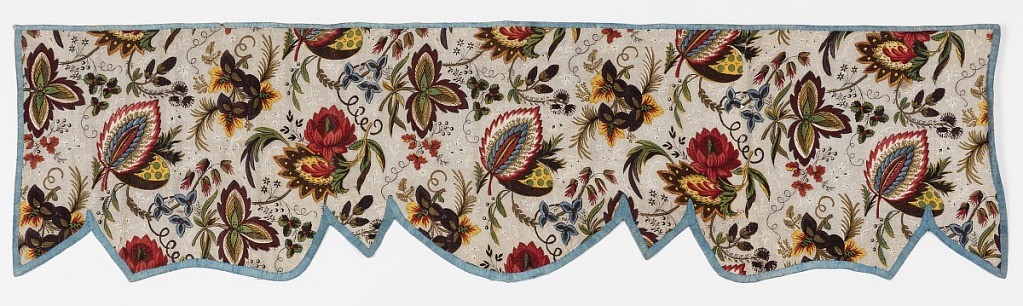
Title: Valance
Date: late 18th–early 19th century
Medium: cotton, linen, silk Technique: block printed on plain weave, lined with plain weave linen and bound with blue silk tape
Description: Valence with scalloped border in floral printed cotton with the edges bound in blue tape. The pattern has natural-size flowers and leaves in violet, blue, green, yellow, red, and brown on a picotage ground in brown on white.